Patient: sex F, age 77
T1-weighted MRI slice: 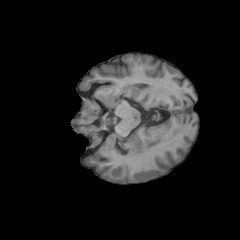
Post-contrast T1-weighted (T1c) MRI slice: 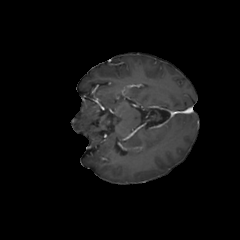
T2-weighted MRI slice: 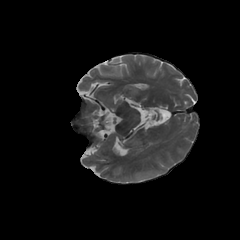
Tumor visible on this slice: no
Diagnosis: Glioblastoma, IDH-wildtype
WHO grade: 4